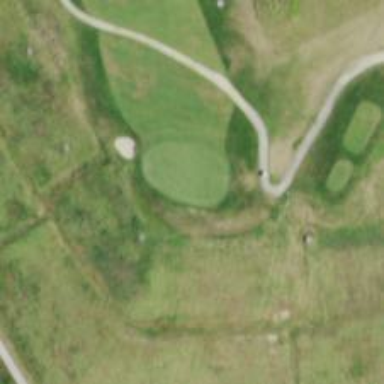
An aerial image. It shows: View of golf hole.